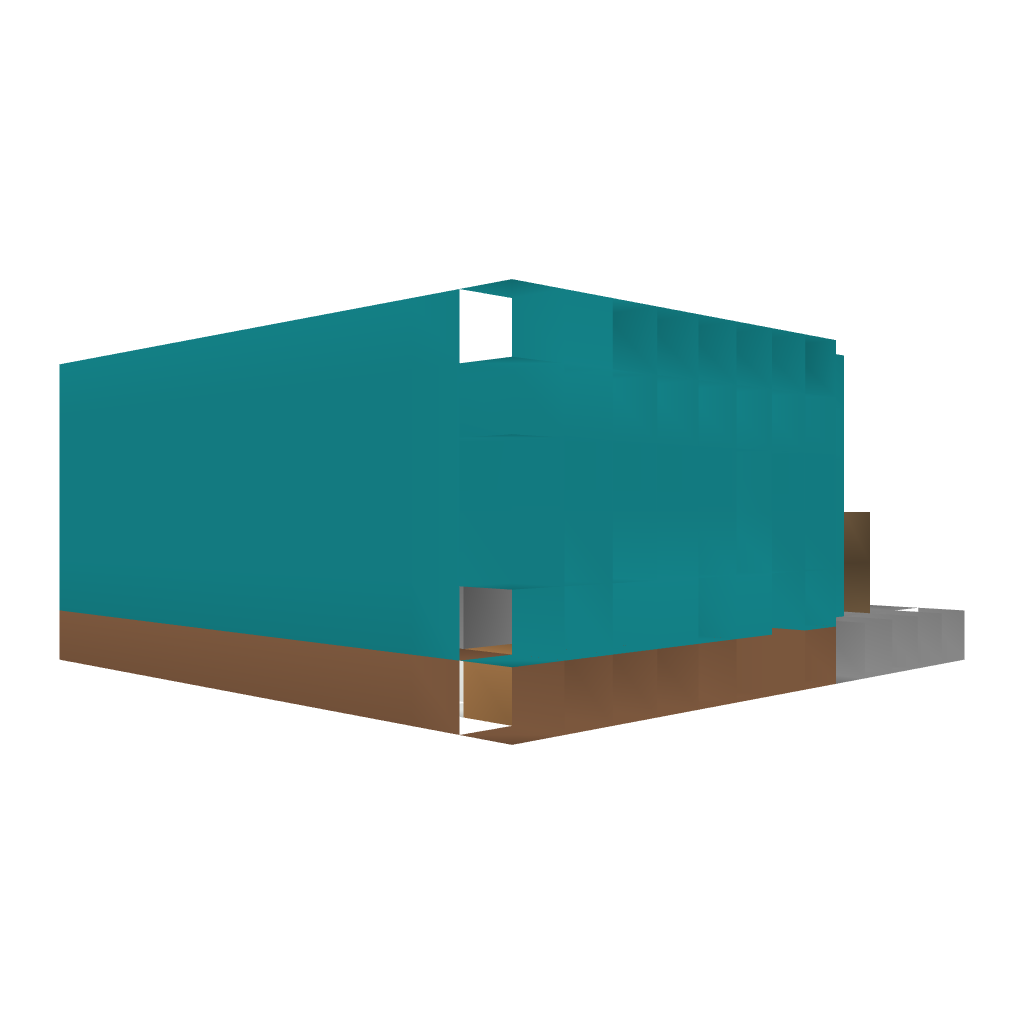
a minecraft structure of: Unturned Pharmacy